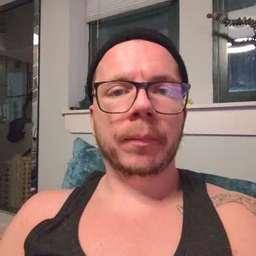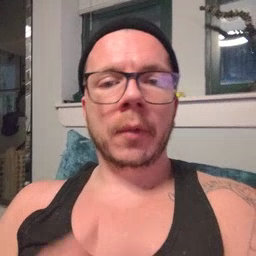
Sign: hungry